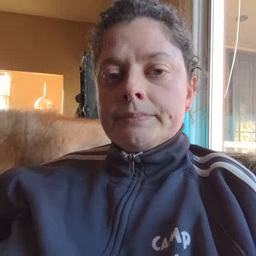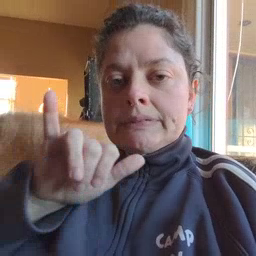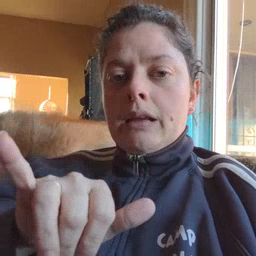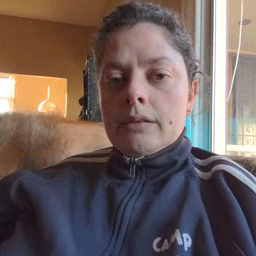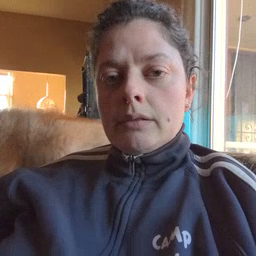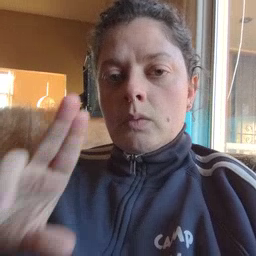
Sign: stay